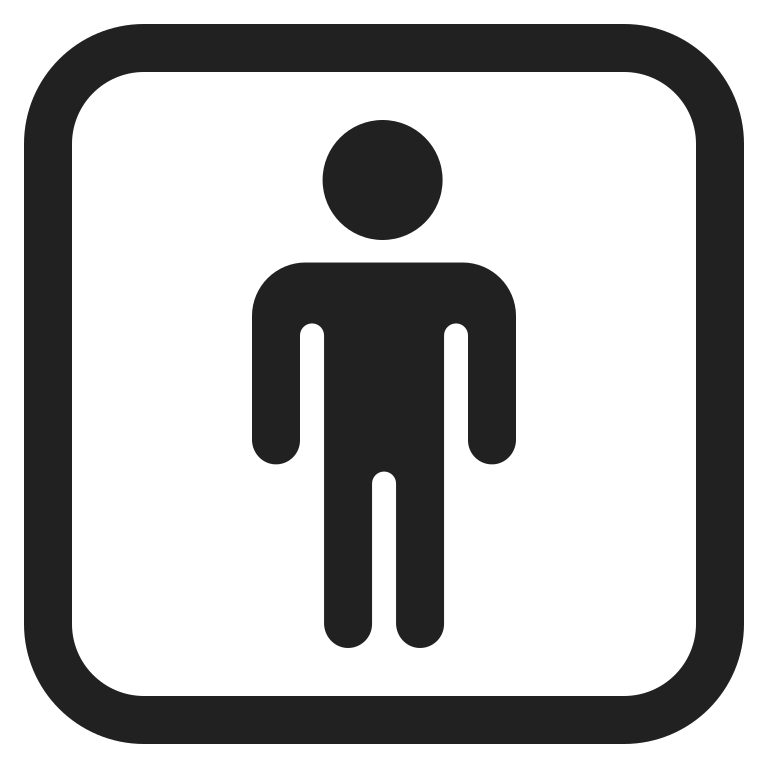
mens room high contrast